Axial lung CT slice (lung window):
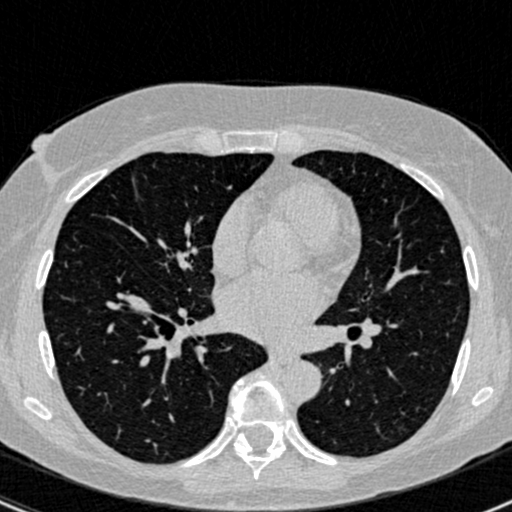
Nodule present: no